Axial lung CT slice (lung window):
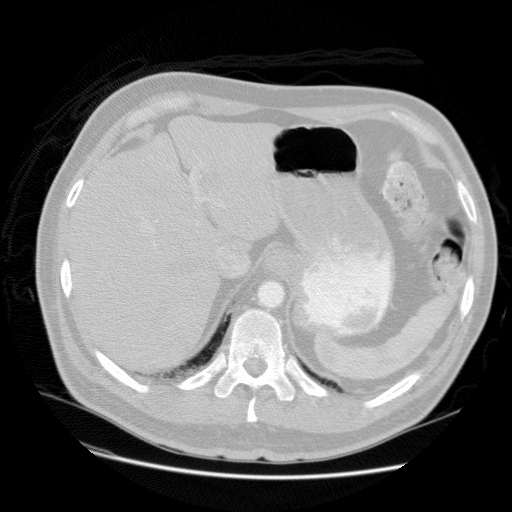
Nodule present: no